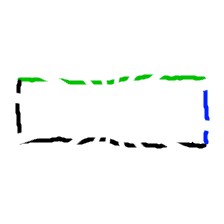
Shape: rectangle